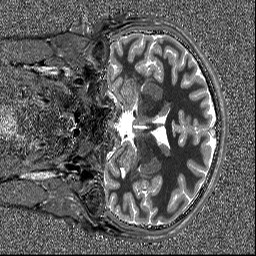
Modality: T1map
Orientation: coronal
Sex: male